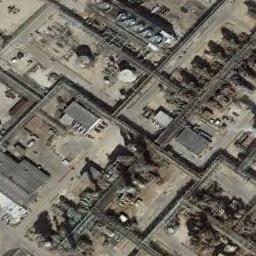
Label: industrial_area